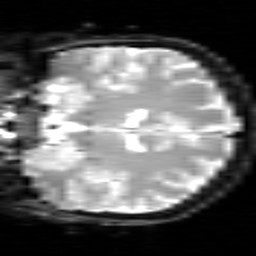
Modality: inplaneT2
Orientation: coronal
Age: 24
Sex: male